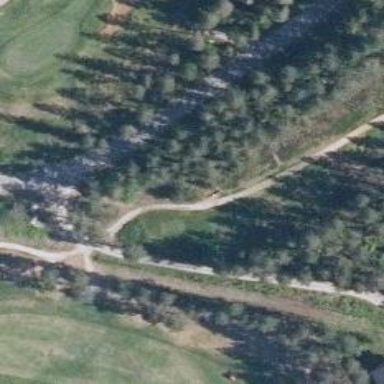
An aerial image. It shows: Footway that doubles as golf path.